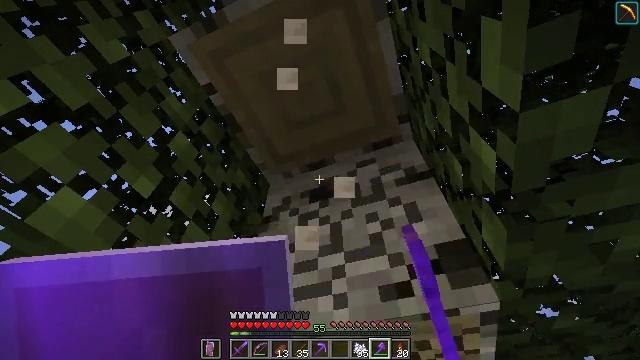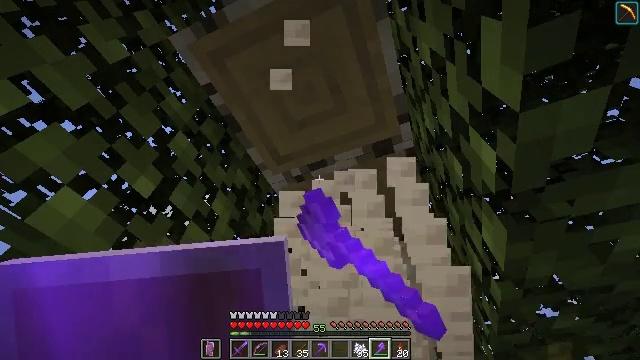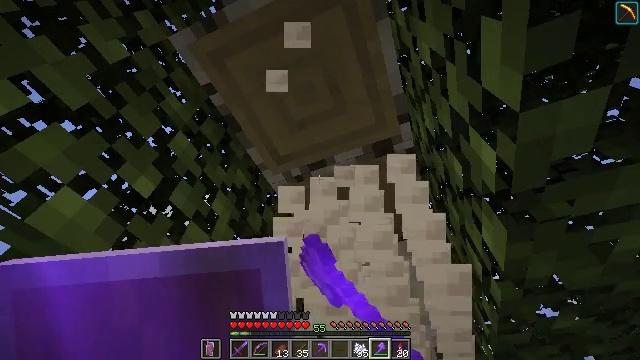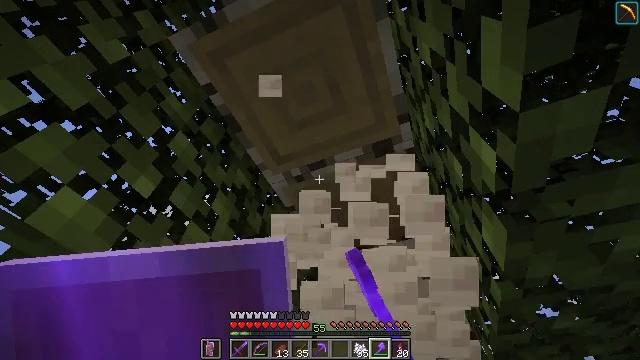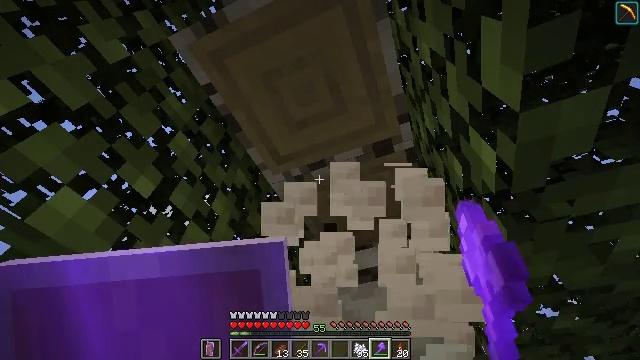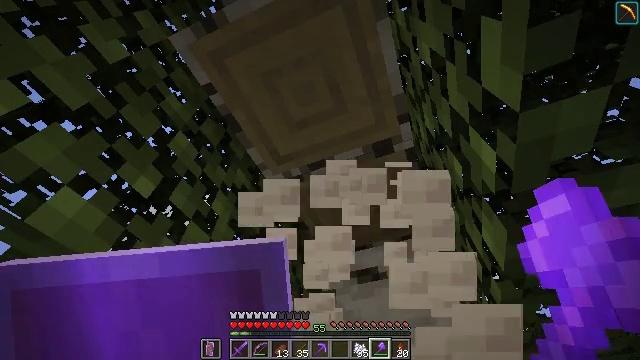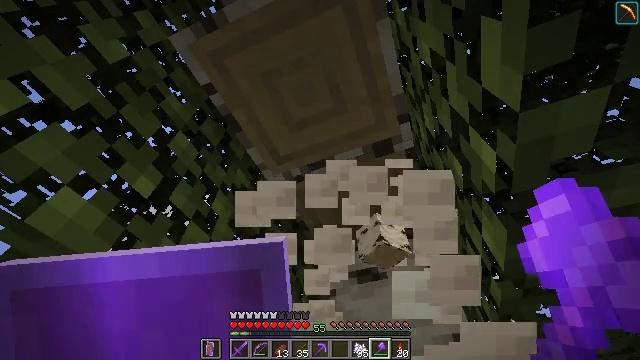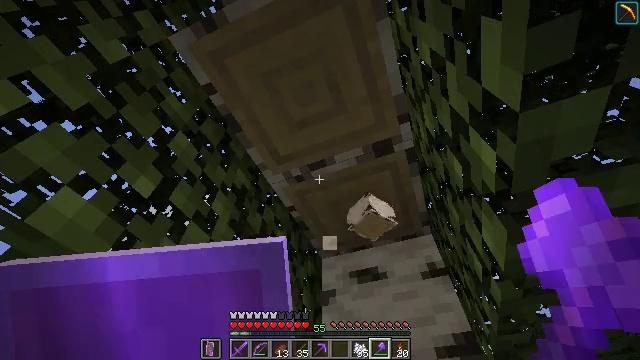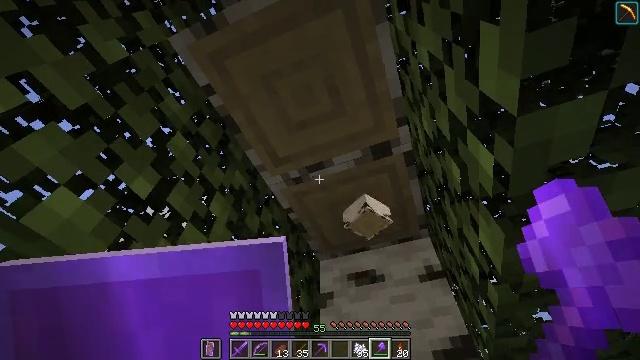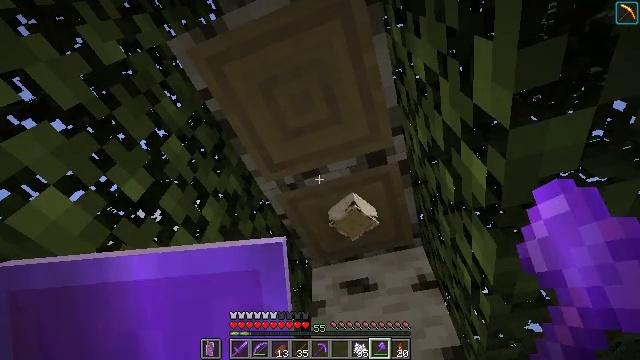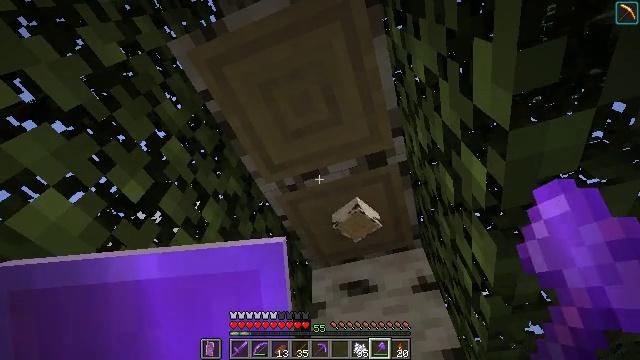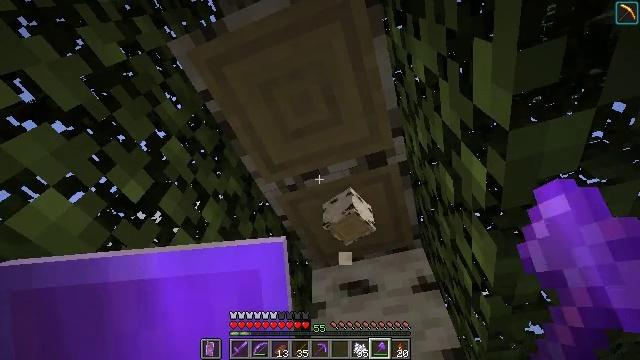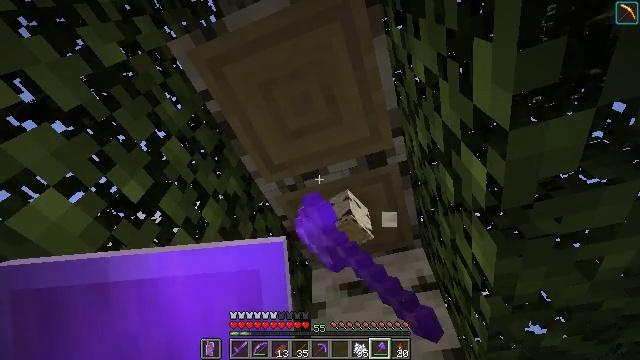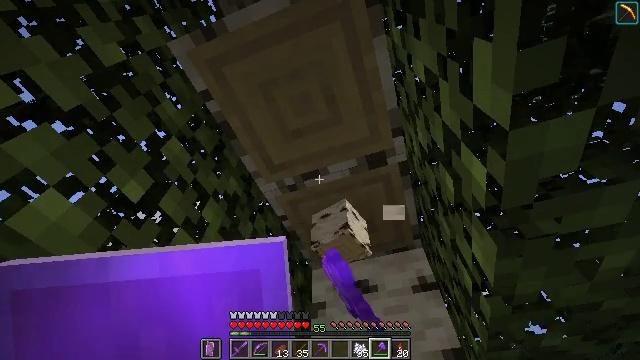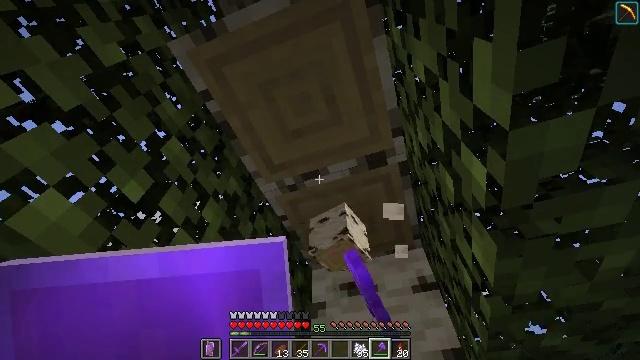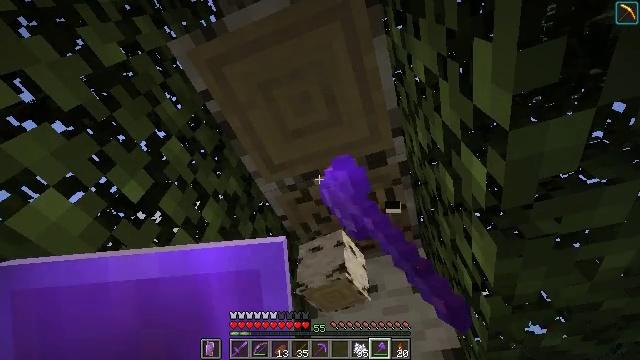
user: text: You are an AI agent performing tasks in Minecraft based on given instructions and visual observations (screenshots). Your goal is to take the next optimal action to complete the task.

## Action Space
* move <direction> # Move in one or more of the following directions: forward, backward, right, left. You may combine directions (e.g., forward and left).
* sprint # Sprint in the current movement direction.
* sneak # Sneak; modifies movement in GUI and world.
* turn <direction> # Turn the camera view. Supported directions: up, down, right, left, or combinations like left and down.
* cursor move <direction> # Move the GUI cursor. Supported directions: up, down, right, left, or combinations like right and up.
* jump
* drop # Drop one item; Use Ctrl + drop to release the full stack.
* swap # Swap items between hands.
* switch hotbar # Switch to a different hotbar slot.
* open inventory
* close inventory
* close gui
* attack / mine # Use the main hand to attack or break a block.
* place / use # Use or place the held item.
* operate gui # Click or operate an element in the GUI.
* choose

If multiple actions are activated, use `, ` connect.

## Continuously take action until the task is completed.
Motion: motion action
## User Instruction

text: Break the birch log in the forest.
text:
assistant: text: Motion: attack / mine
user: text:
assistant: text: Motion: attack / mine
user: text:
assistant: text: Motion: no_op
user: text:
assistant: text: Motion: no_op
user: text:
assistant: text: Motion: no_op
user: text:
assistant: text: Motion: no_op
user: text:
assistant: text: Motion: no_op
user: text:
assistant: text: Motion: no_op
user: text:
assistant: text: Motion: turn right and up
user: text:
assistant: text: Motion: no_op
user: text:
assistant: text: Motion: attack / mine
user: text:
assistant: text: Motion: attack / mine
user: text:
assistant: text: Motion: attack / mine
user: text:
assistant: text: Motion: attack / mine
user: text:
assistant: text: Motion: attack / mine
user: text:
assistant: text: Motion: attack / mine
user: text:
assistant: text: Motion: attack / mine
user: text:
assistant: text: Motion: no_op
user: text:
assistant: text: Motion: turn left and down
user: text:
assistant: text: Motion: turn down
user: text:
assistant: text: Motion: turn right and down
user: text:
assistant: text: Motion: turn right and down
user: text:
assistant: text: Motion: turn right and down
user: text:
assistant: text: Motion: move forward
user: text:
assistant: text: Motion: move forward
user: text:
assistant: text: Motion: move forward
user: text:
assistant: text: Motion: move forward
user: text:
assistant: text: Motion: move forward, turn up
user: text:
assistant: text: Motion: turn up
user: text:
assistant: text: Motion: turn up